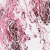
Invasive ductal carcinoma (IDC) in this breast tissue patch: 0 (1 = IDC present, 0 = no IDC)